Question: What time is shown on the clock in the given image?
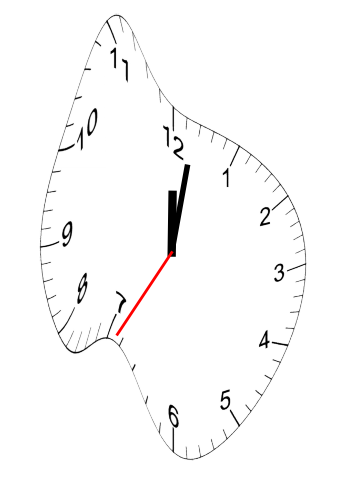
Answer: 12:01:35